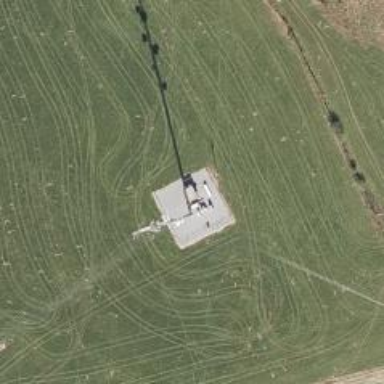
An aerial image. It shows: Man-made mast used for communication purposes.